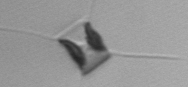
Label: Chaetoceros_similis